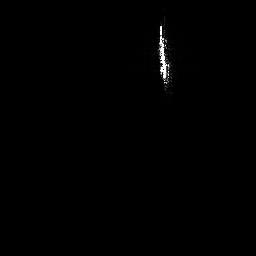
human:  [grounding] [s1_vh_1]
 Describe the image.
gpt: In the satellite image, there is  <ref>1 medium ship </ref> <box>[[60, 5, 66, 35, 0]]</box> located at top.